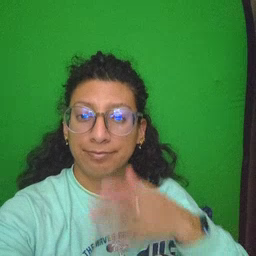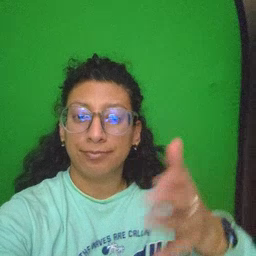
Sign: boat